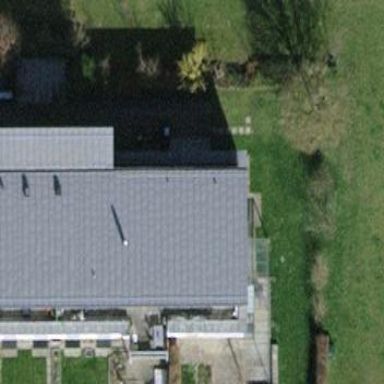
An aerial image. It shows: Flat-roofed building.